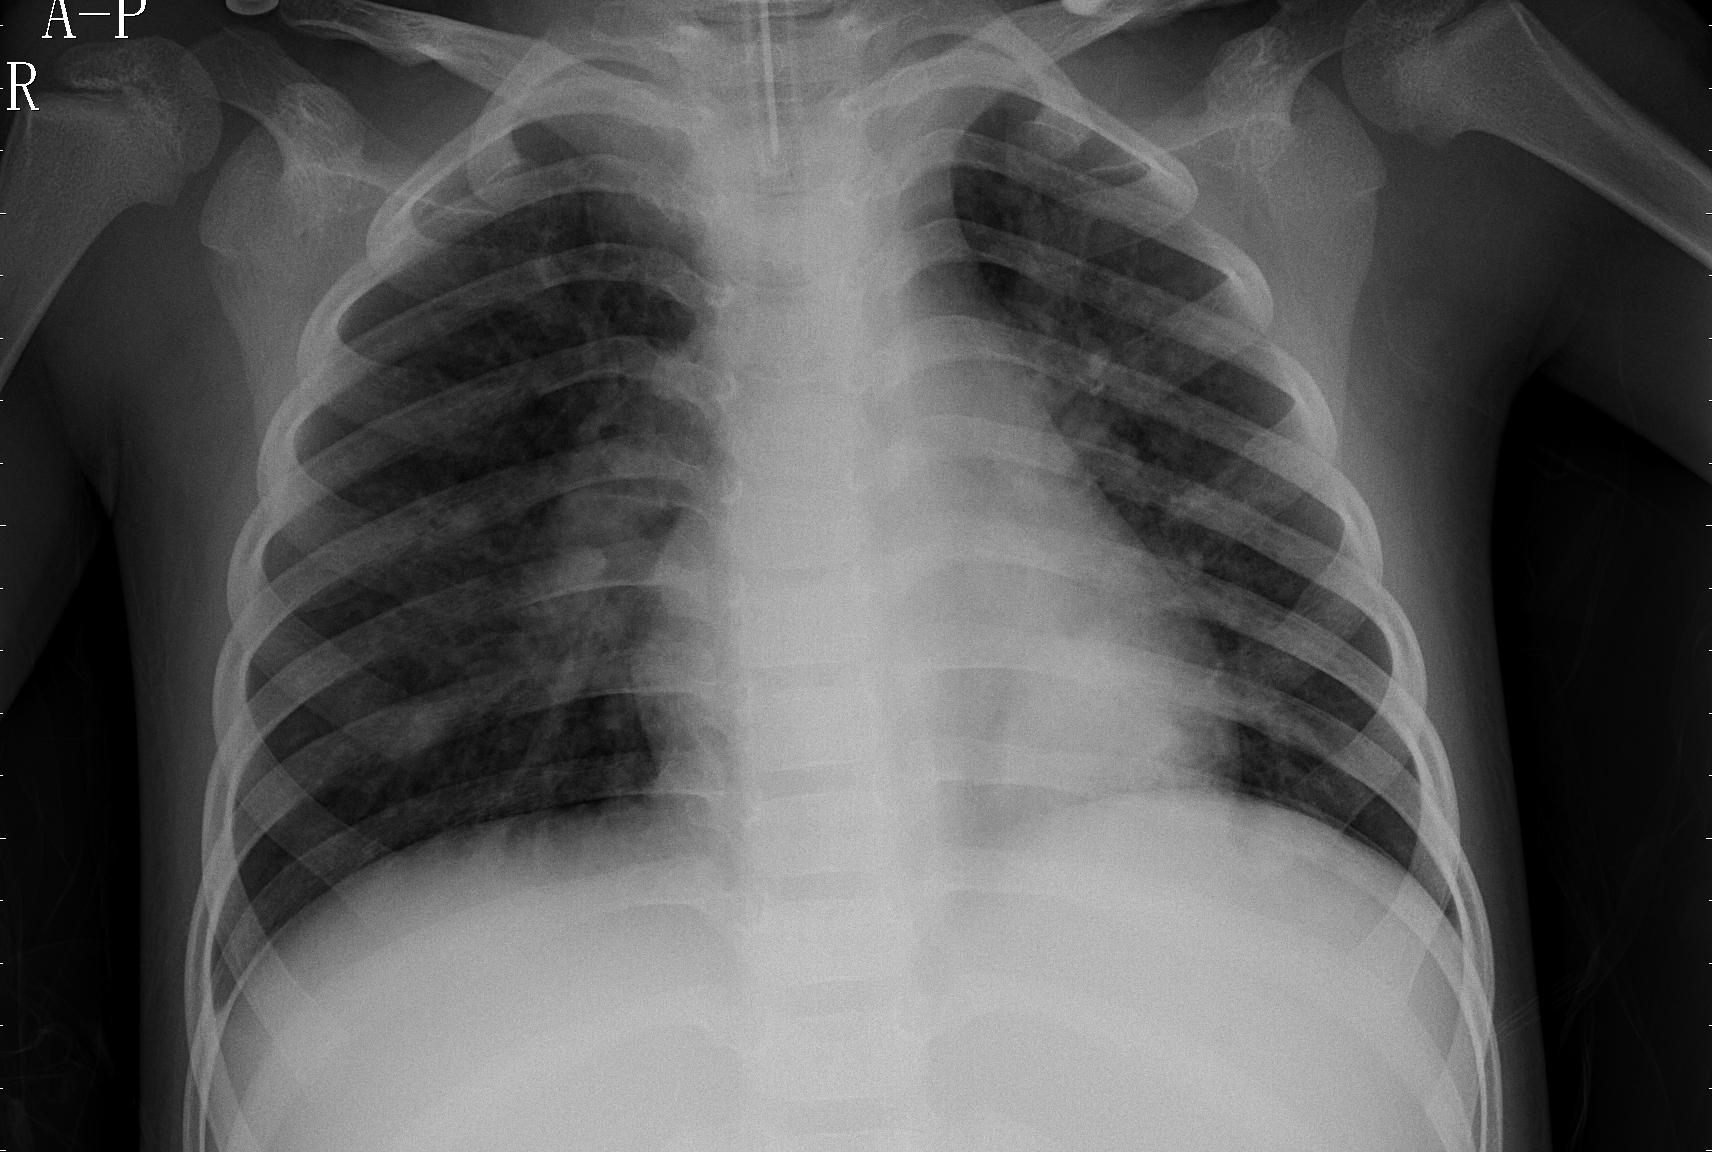
Diagnosis: PNEUMONIA